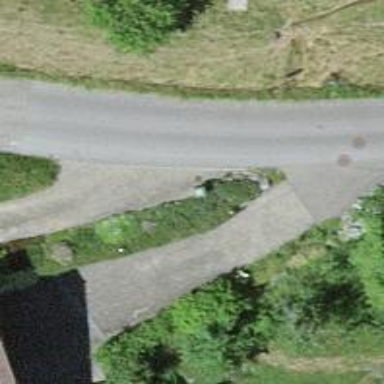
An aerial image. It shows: Smoothly paved residential road.